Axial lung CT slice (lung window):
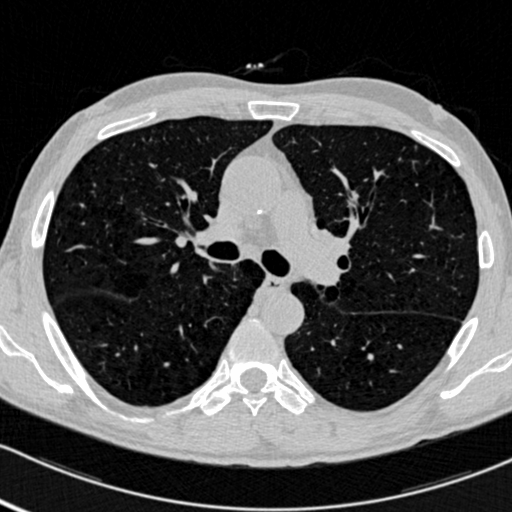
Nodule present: no